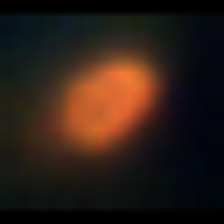
Taxon: NanoPlankton
Group: Other